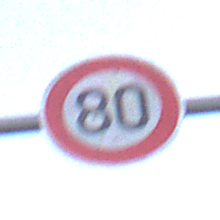
Verkehrszeichen: Geschwindigkeit80
Umgebung: Outdoor, RoadRail
Tageszeit: SunriseSunset
Wetter: PartlyCloudy
Licht: Natural
Jahreszeit: NotSpecified
Kontrast: LowContrast